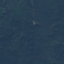
Land use / land cover class: Forest